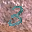
Label: 3